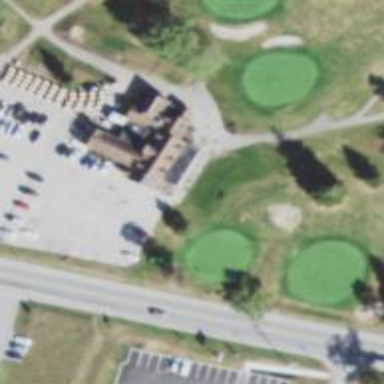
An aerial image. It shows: Golf course.